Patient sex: M
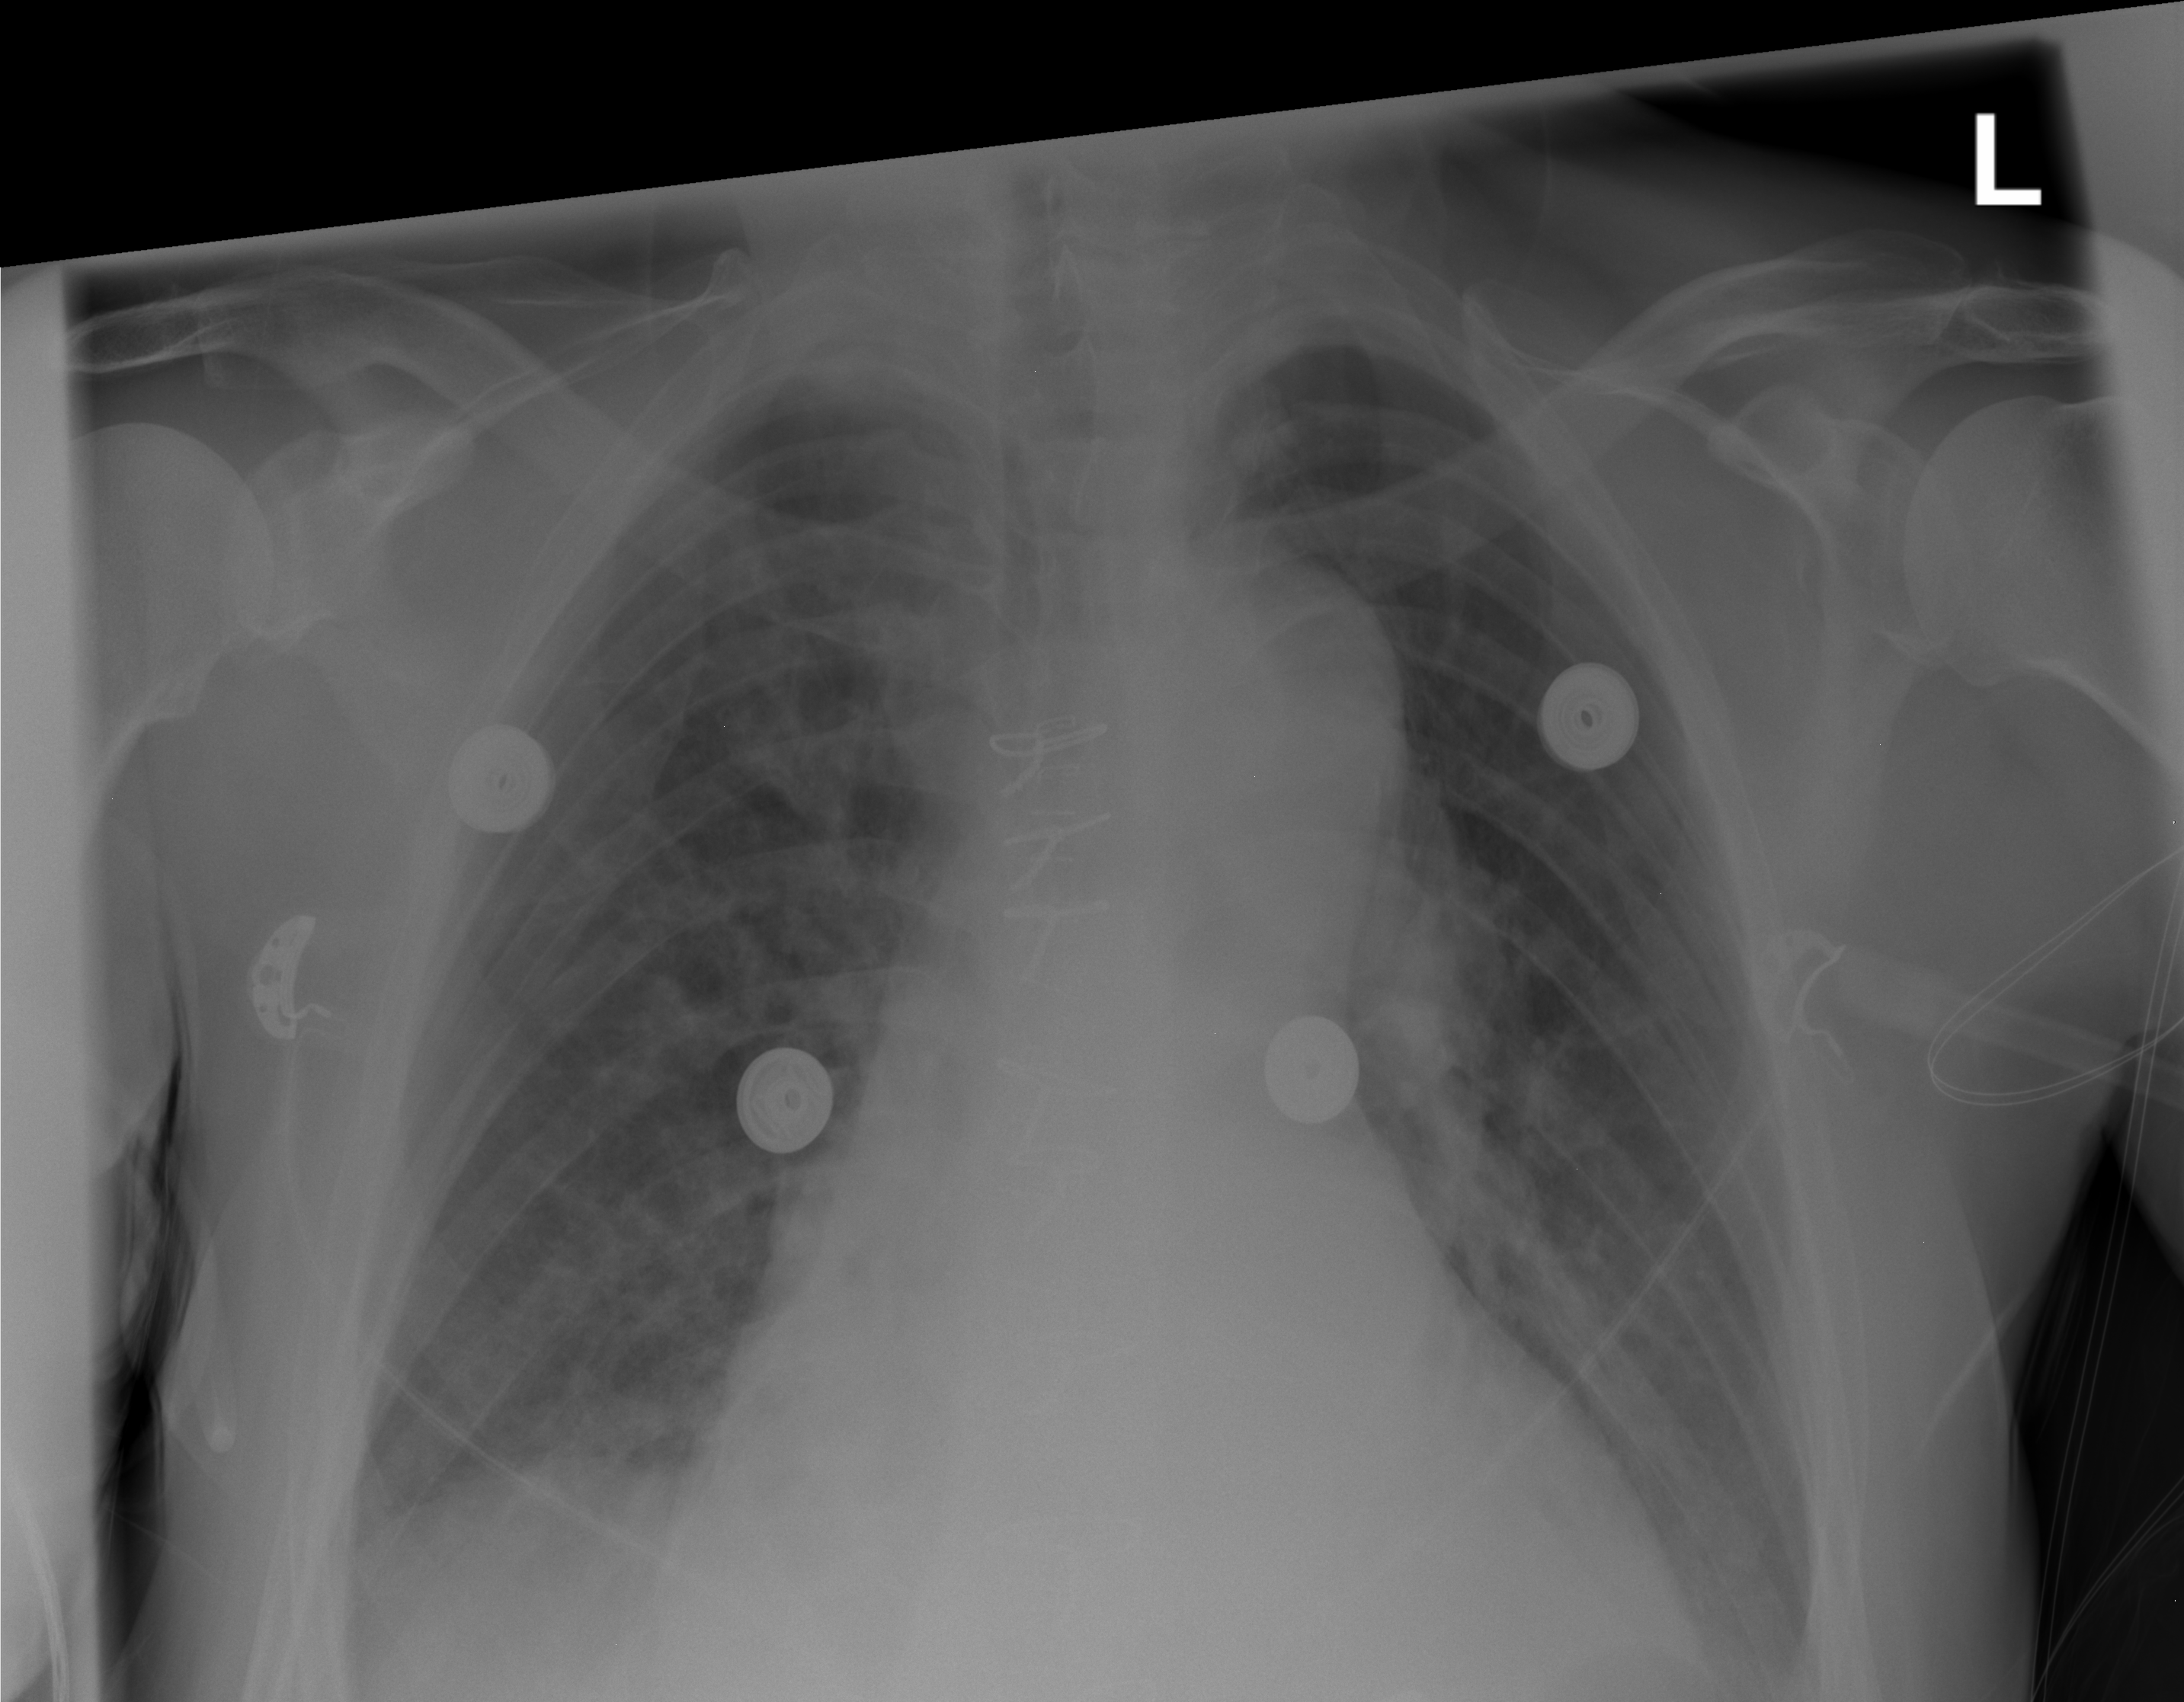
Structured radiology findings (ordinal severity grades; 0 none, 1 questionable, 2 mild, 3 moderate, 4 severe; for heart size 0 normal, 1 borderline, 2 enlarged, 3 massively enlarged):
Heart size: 2
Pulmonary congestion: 2
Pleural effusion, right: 0
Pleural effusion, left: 0
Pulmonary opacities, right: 2
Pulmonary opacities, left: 1
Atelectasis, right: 0
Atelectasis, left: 0